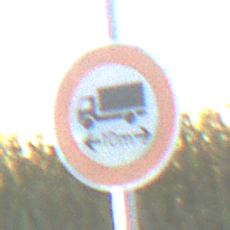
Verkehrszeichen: TatsaechlicheLaenge
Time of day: SunriseSunset
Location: Outdoor (RoadRail)
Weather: Clear
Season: NotSpecified
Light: Natural